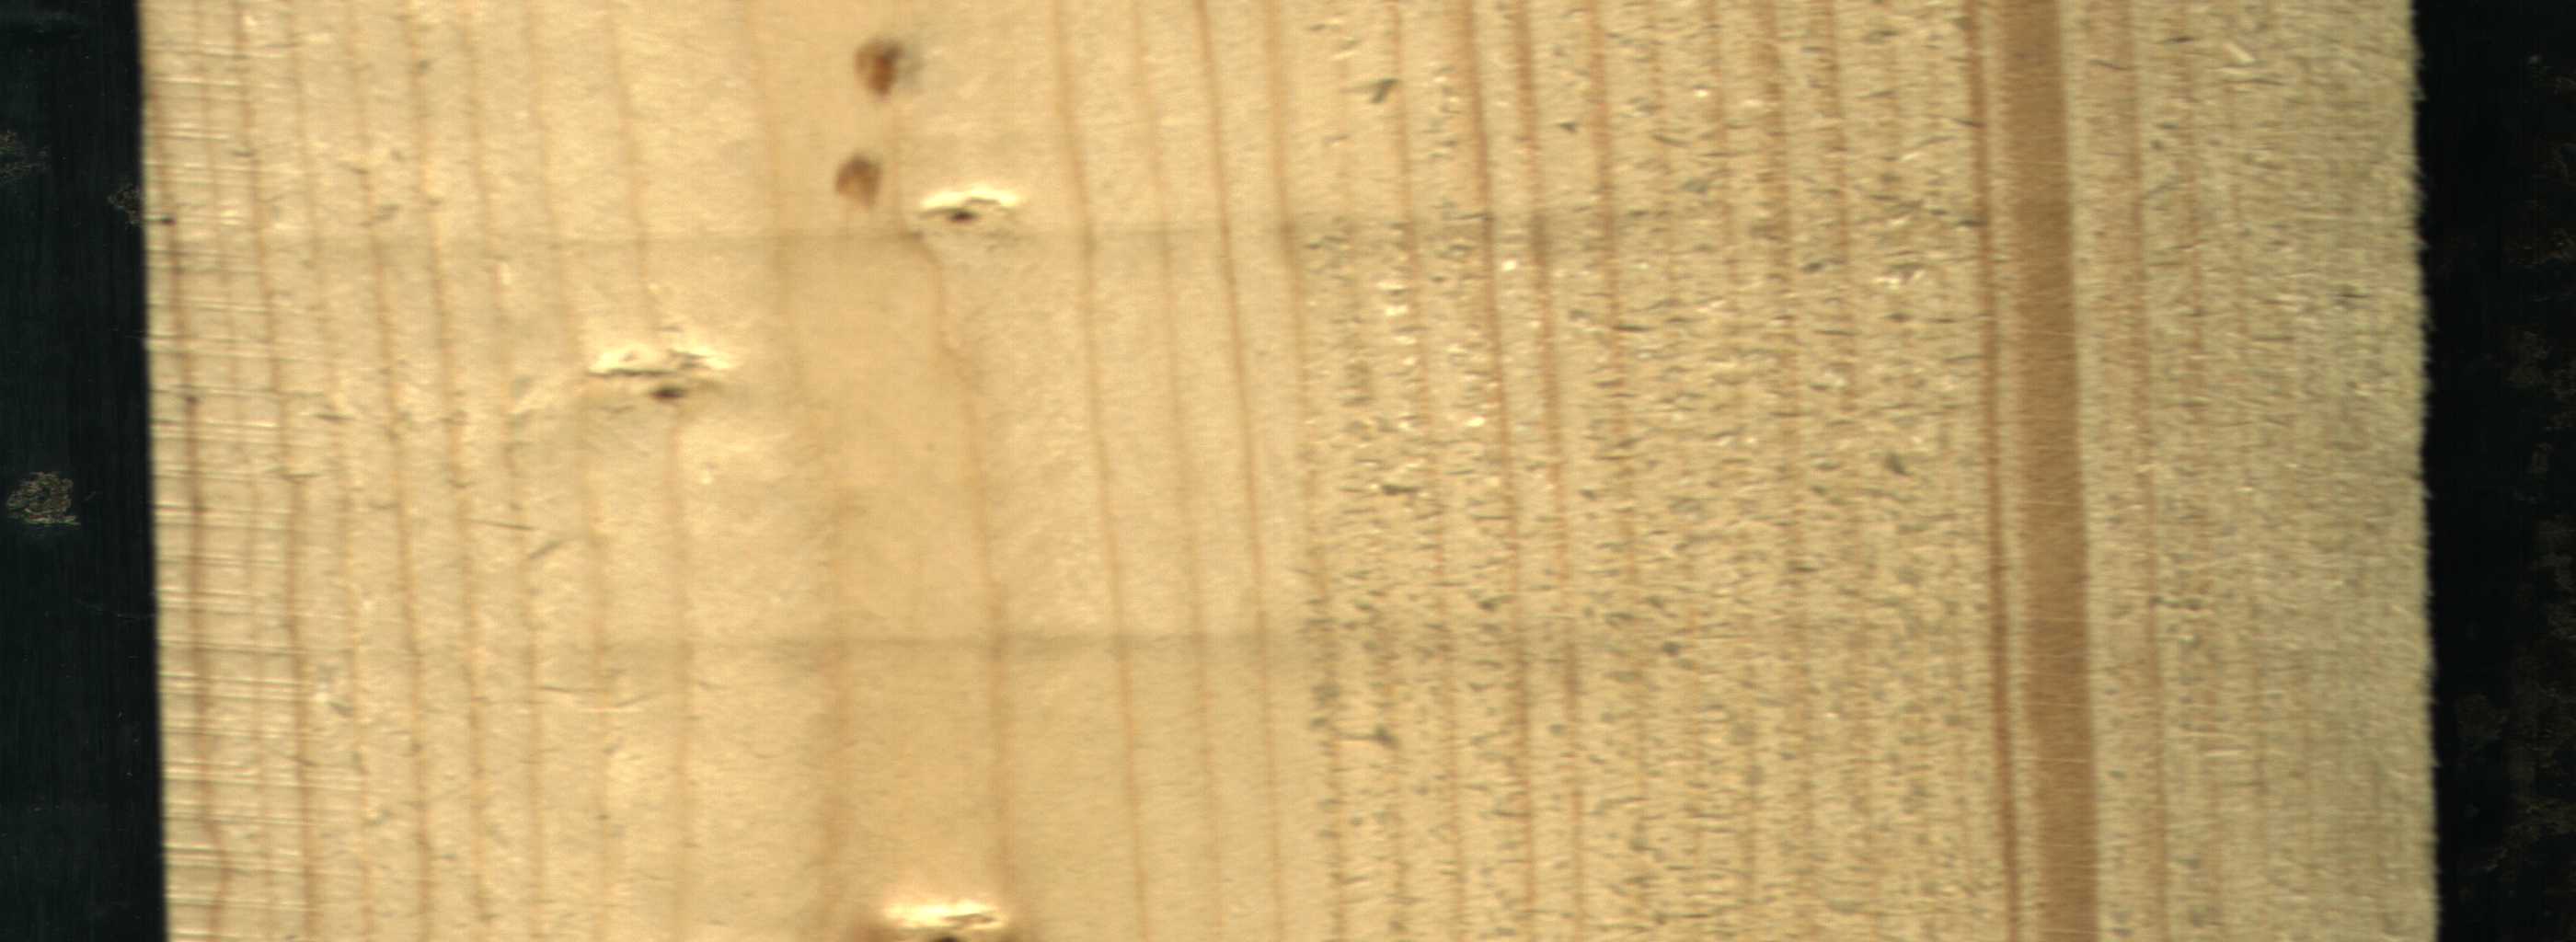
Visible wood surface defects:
resin
resin
Quartzity
Live_Knot
Live_Knot
Live_Knot